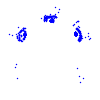
Particle: pion